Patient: sex M, age 64
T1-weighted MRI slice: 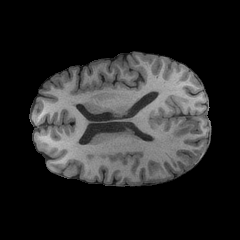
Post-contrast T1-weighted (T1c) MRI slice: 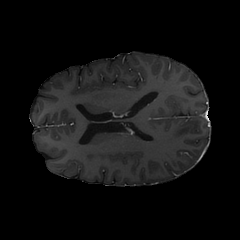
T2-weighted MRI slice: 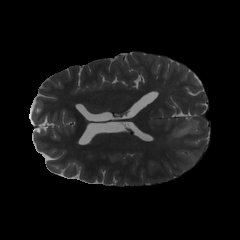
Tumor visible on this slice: yes
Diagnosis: Glioblastoma, IDH-wildtype
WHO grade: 4